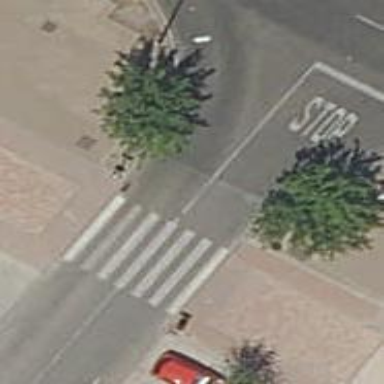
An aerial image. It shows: Marked road crossing with visible crossing markings.